Interaction volume radius: 5 \u00c5
Interaction volume height: 10 \u00c5
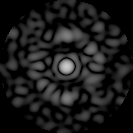
Disorder parameter: 0.8074